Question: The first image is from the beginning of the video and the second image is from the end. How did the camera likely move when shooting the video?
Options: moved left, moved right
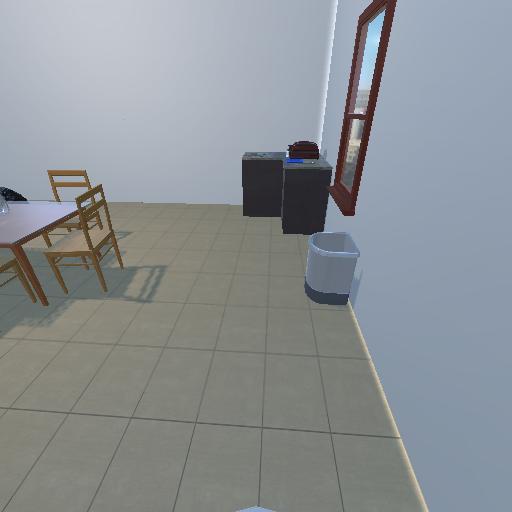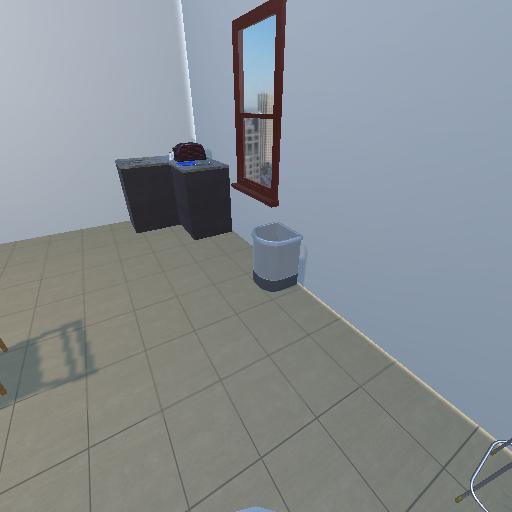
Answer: moved left